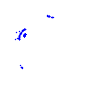
Particle: electron